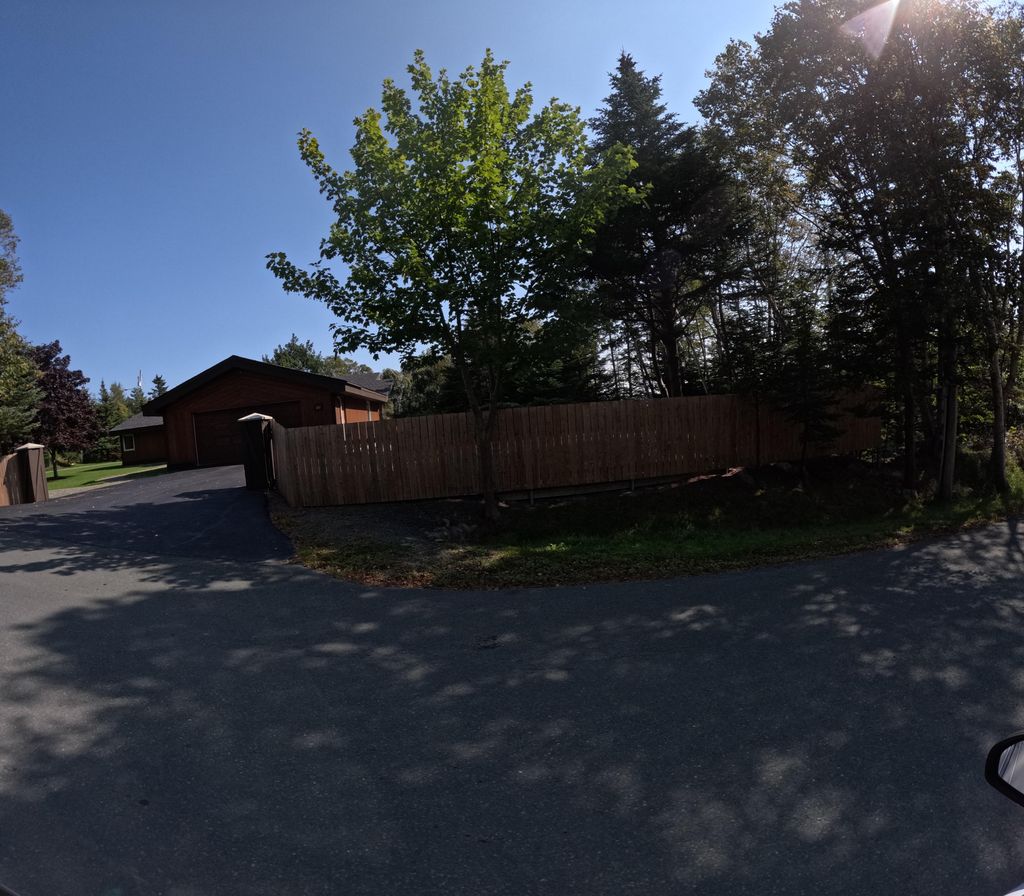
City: st_johns